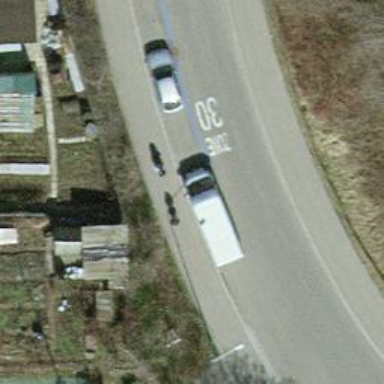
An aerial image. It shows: Asphalt sidewalk.